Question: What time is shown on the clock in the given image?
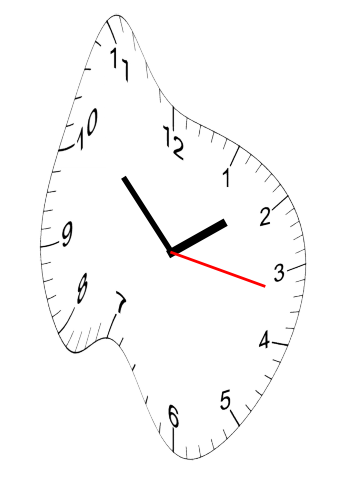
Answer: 01:52:17